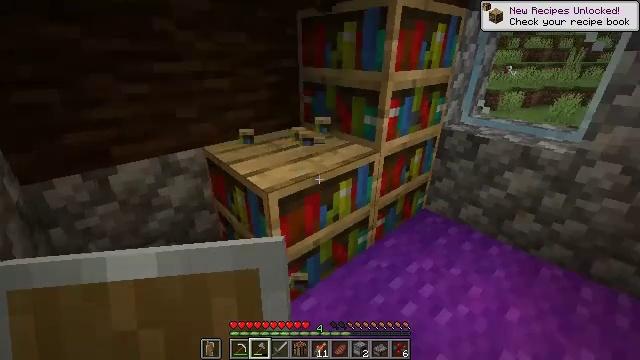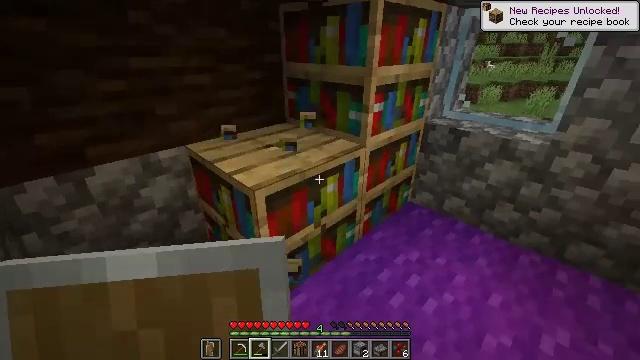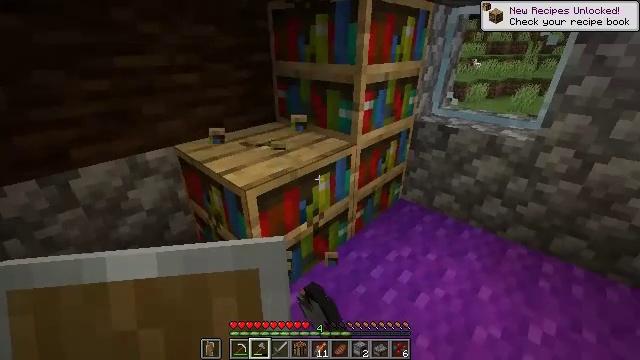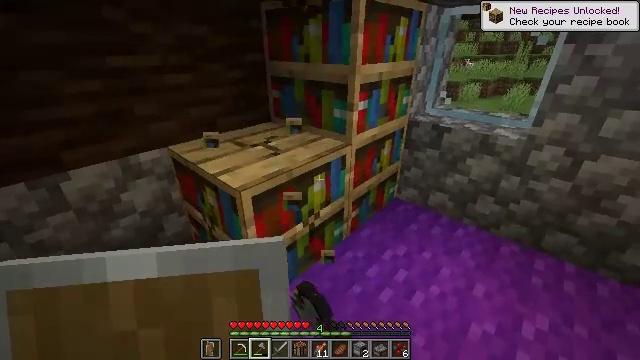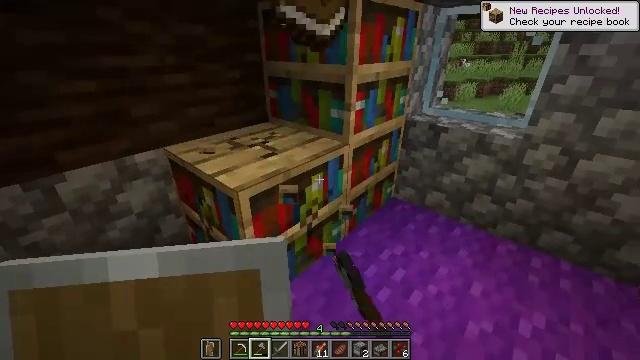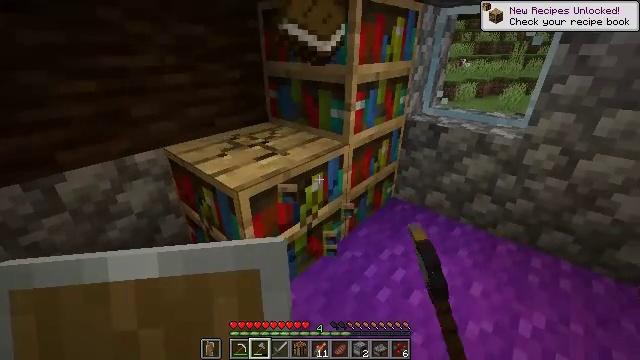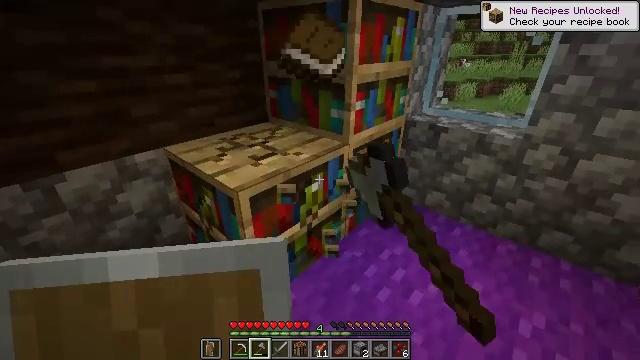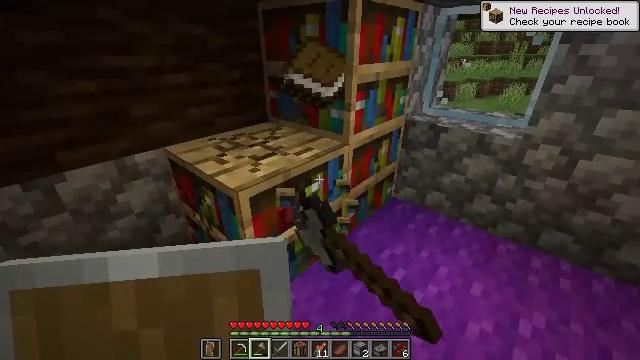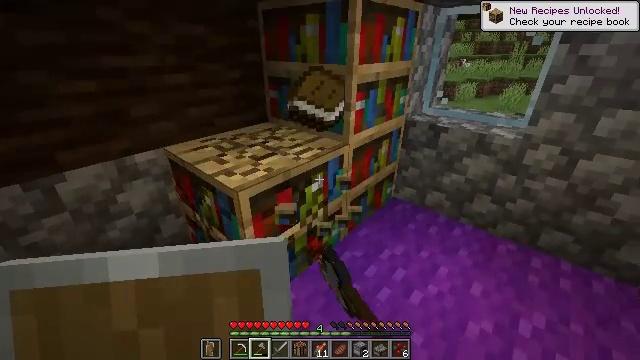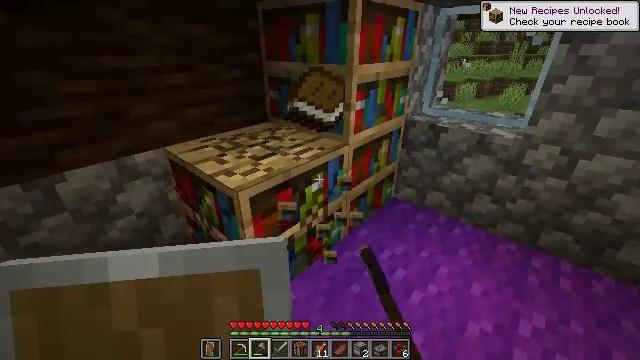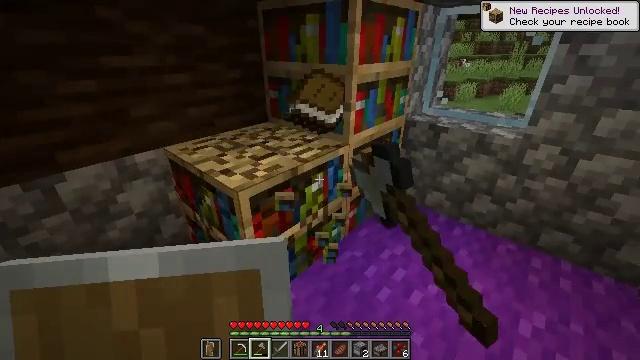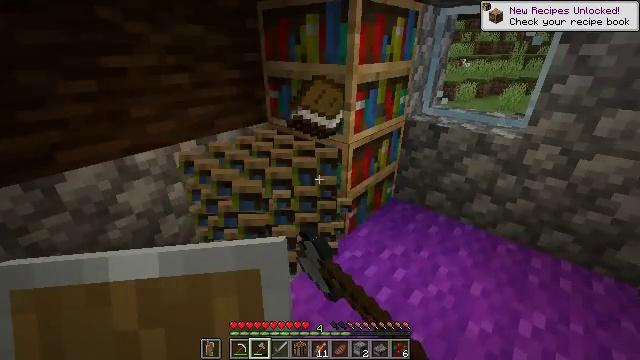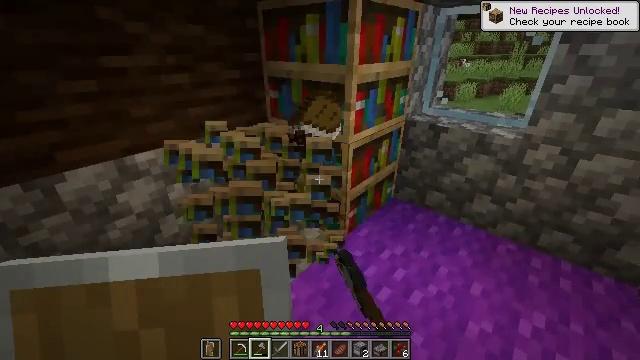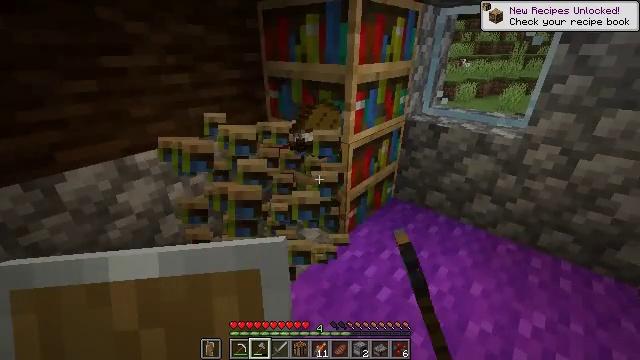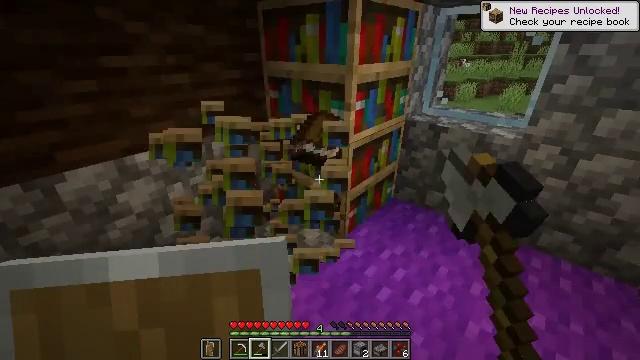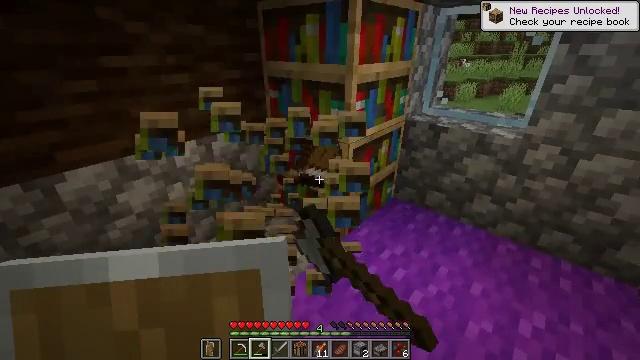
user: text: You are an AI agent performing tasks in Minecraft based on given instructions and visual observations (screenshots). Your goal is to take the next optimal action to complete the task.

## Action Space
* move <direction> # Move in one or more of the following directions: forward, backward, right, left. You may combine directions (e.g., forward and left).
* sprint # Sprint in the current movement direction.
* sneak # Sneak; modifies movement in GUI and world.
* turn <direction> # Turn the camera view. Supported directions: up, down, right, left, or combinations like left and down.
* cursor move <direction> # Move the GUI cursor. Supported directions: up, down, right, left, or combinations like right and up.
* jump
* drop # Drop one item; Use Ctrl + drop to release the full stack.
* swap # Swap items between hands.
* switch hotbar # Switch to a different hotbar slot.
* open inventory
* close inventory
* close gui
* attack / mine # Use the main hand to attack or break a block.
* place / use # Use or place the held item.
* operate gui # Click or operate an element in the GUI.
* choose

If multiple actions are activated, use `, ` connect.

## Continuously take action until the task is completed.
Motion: motion action
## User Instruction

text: Destroy the bookshelf.
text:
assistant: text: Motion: turn right, attack / mine
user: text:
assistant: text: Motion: turn right, attack / mine
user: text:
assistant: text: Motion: turn right, attack / mine
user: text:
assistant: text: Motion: attack / mine
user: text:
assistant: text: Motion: attack / mine
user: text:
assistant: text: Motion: attack / mine
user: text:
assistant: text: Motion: attack / mine
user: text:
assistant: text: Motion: attack / mine
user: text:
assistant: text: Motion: attack / mine
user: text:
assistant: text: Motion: attack / mine
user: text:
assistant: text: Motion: attack / mine
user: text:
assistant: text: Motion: attack / mine
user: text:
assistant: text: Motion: attack / mine
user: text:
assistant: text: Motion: attack / mine
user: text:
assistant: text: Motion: attack / mine
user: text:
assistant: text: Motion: turn right, attack / mine
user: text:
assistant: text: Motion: turn right and up, attack / mine
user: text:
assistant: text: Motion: turn right and up, attack / mine
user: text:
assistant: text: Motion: attack / mine
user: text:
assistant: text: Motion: attack / mine
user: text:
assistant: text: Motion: attack / mine
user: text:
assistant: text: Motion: attack / mine
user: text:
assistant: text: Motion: attack / mine
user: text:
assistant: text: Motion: turn left, attack / mine
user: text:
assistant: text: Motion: turn left, attack / mine
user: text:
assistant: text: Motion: attack / mine
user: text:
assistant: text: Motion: attack / mine
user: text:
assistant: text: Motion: attack / mine
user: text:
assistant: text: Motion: attack / mine
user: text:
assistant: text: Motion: attack / mine